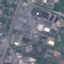
Label: Industrial